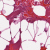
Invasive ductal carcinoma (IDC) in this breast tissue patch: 0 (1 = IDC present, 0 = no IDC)